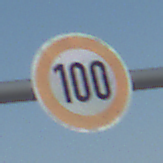
Verkehrszeichen: Geschwindigkeit100
Umgebung: Outdoor, Special
Tageszeit: MorningAfternoon
Wetter: Clear
Licht: Natural
Jahreszeit: NotSpecified
Kontrast: HighContrast